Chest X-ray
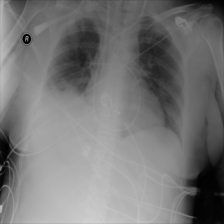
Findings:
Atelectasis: positive
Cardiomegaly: negative
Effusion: negative
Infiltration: negative
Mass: negative
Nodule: negative
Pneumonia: negative
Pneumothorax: negative
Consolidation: negative
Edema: negative
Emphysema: negative
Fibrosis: negative
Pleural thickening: negative
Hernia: negative